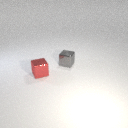
small red metal cube to the left of small gray metal cube